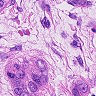
Metastatic tissue present: yes